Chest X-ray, PA view. Patient: 59 years old, sex M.
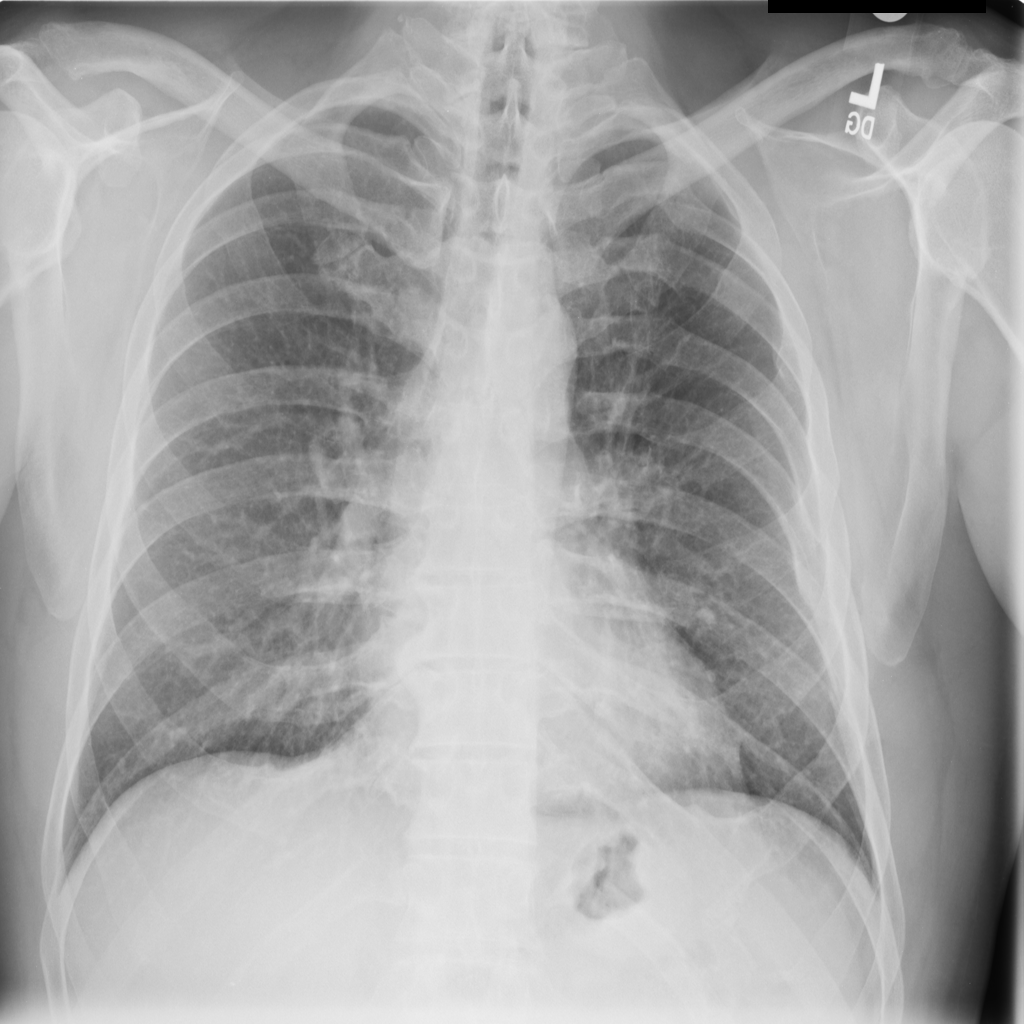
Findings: Nodule